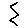
Label: zigzag